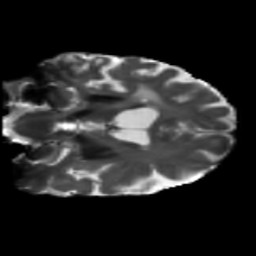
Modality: T2w
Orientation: coronal
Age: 68
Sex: female
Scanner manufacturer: siemens
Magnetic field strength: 3 T
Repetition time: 5.47 s
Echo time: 0.0854 s